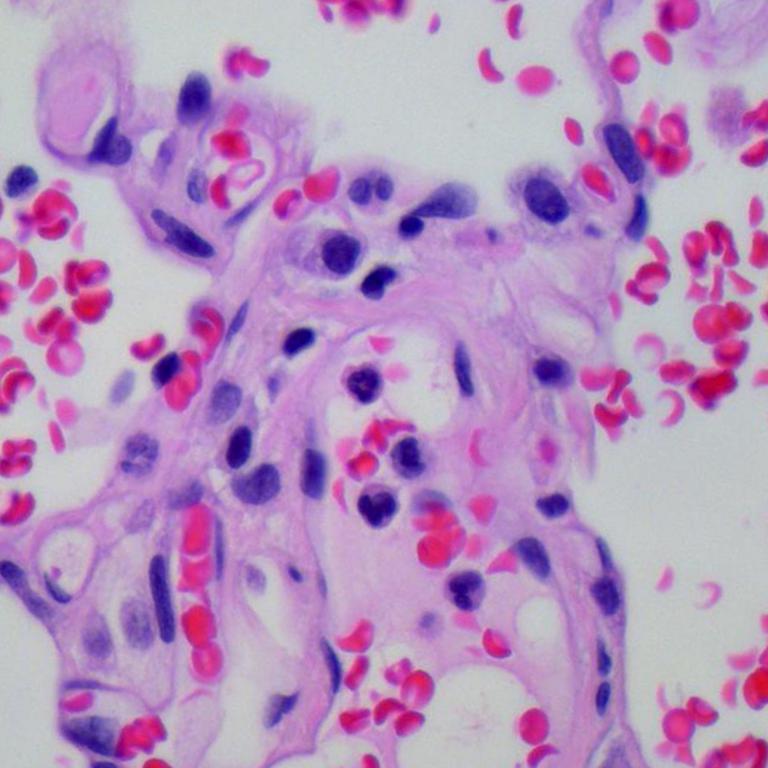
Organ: lung
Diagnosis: benign